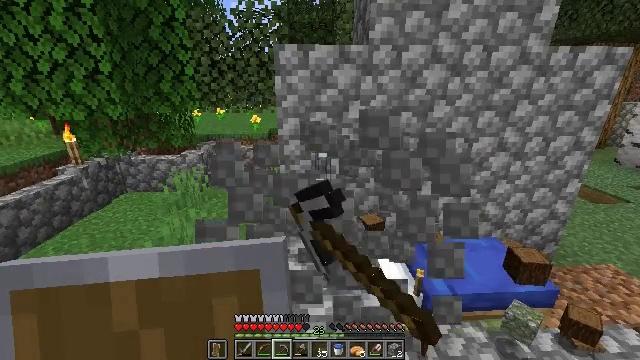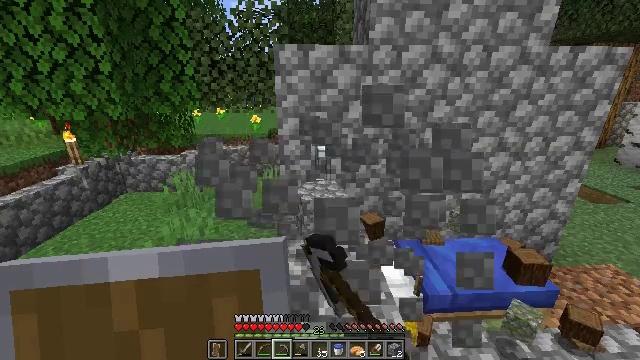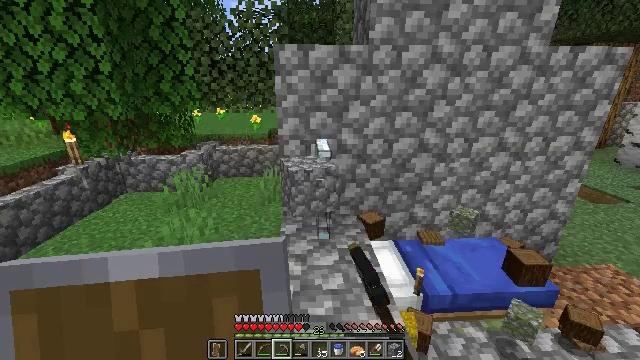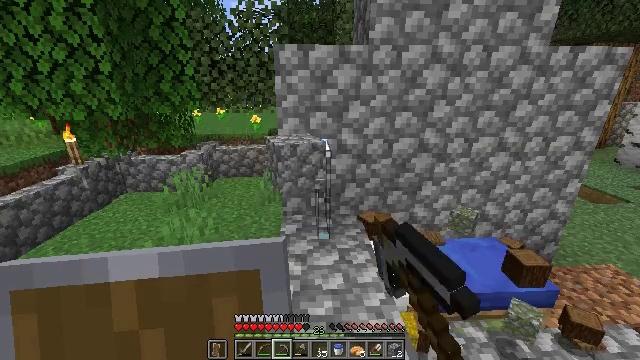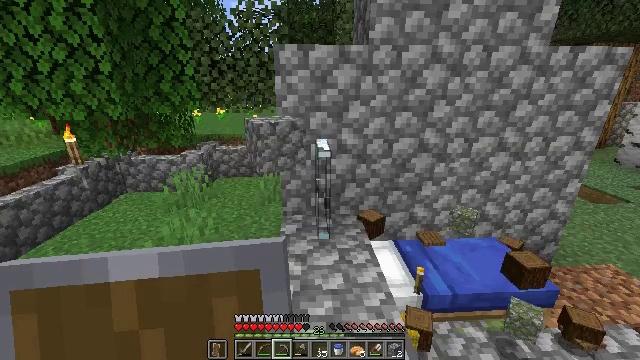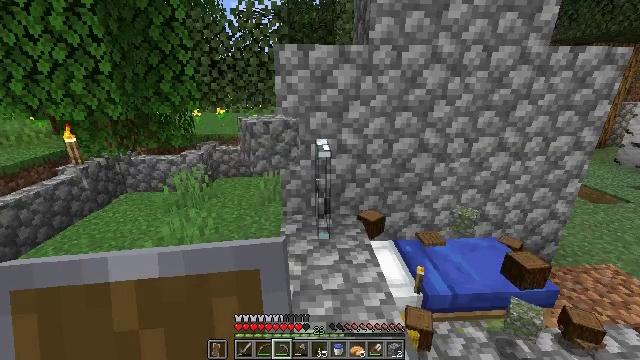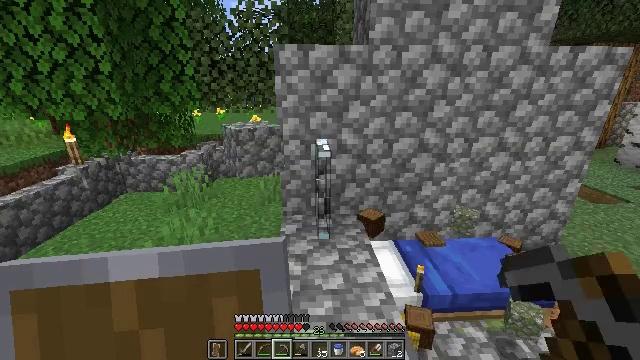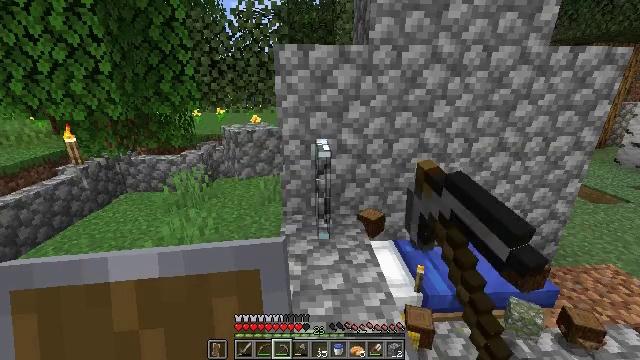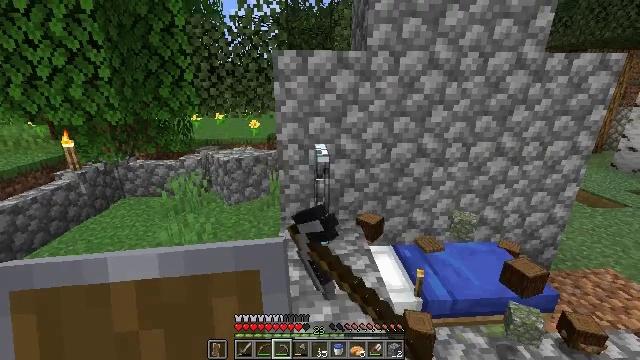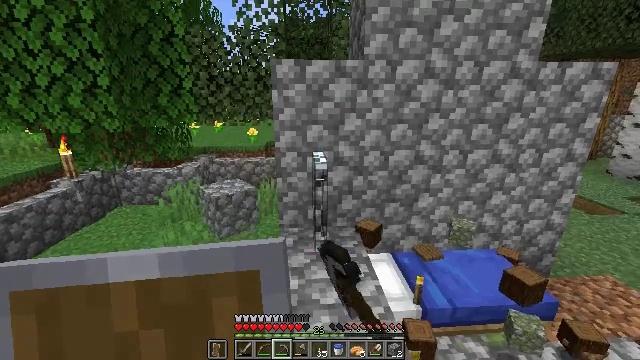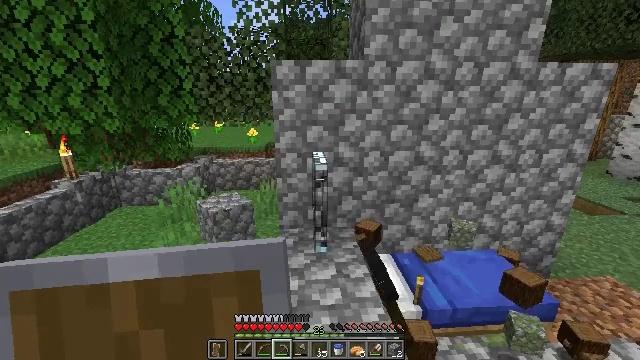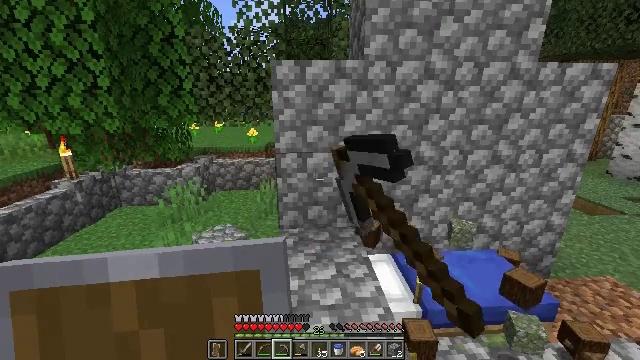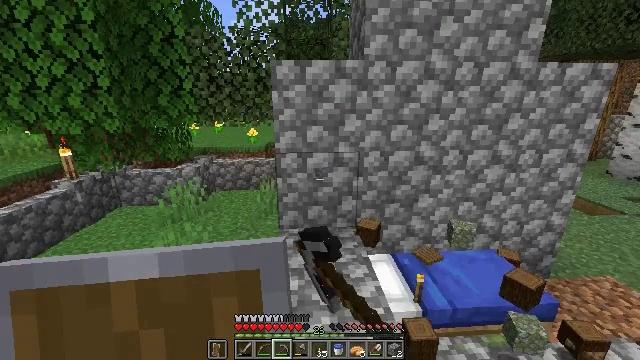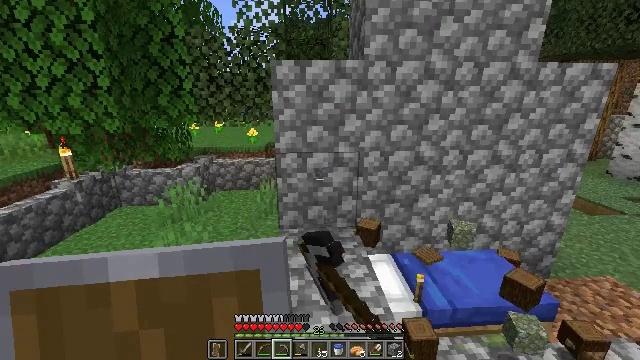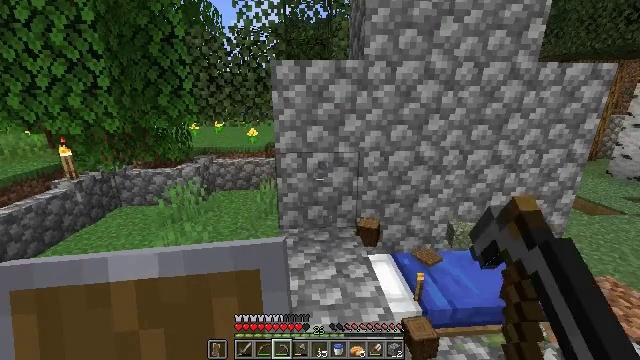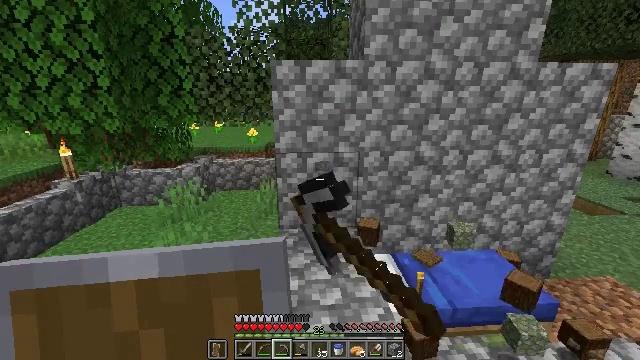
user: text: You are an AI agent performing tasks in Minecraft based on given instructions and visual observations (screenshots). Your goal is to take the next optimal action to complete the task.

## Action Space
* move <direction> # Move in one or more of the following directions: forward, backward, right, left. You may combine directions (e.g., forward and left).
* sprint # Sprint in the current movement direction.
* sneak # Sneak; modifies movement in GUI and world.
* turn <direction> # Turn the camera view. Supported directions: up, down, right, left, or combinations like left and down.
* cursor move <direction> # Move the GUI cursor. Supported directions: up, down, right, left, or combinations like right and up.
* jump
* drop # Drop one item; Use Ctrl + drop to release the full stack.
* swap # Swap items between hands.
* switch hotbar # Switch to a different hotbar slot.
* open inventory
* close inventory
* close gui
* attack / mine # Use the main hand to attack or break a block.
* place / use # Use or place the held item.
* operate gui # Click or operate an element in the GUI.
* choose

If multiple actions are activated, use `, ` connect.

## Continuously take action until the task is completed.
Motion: motion action
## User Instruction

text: Collect fragments by breaking the glass pane.
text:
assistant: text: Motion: attack / mine
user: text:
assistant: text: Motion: attack / mine
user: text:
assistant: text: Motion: attack / mine
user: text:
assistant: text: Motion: attack / mine
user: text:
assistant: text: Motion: attack / mine
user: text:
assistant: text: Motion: attack / mine
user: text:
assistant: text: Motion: attack / mine
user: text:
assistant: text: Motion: turn up, attack / mine
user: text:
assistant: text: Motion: turn up, attack / mine
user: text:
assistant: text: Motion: attack / mine
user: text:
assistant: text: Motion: attack / mine
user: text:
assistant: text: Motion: attack / mine
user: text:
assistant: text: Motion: attack / mine
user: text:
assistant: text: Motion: attack / mine
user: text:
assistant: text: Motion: attack / mine
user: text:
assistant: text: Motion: attack / mine